Question: I have four tabs in flutter application. Each tab has is a child of AnimatedContainer Each tab has icon and text but the text is only visible for selected tab.(The width of container increases and text appears). I applied fade animation to text so that text fades in when selected. But the text overflow is seen until the enough width is available for the text to appear.
How can this be achieved so that text does not overflow?
Problem is illustrated in the link below.

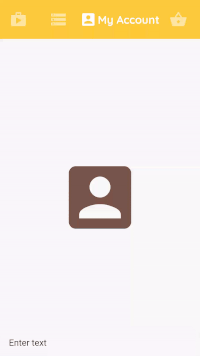
Answer: You should wrap your 'Text' in 'Flexible' widget and add 'softWrap:false' property to your 'Text':
'''
new Flexible(
child: Text(
"Very, very, very, long text...",
softWrap: false,
)
)
'''
Also maybe for you will be useful information about 'Text' property 'overflow':
<URL>
This link show you how to use 'overflow' property:
<URL>
Good Luck!